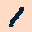
Label: 1